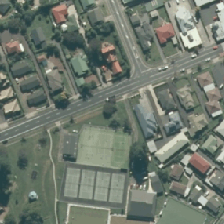
Land cover: urban_parkland